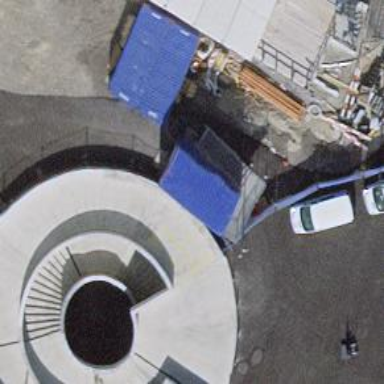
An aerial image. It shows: Set of concrete steps.